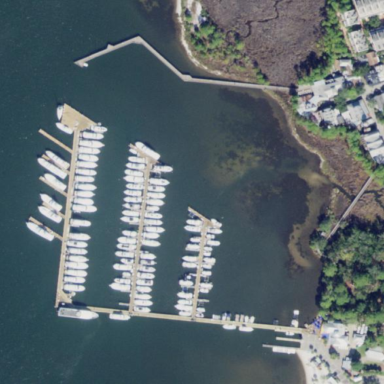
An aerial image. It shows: Marina with mooring facilities for boats.